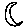
Label: moon